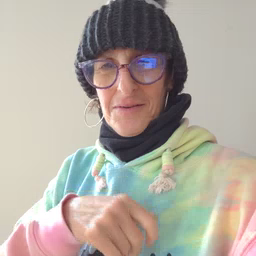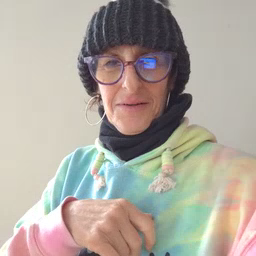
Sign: before